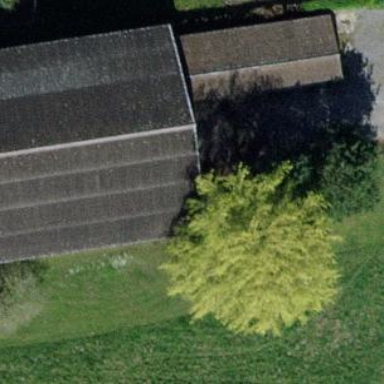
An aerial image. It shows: Farm auxiliary building with gabled roof.